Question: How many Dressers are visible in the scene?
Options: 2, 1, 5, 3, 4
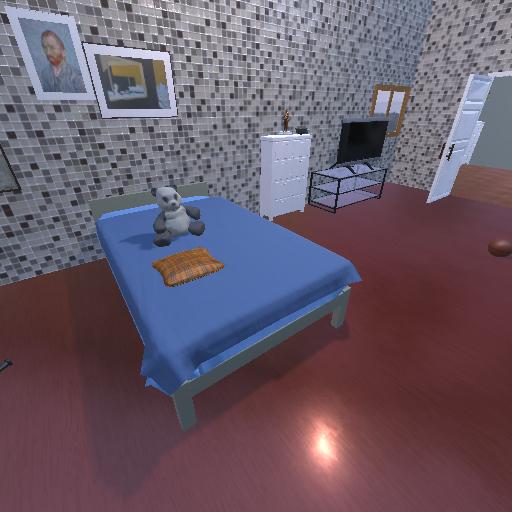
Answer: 2